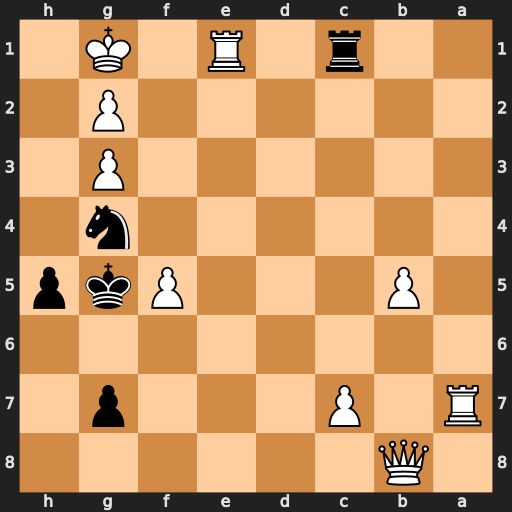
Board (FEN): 1Q6/R1P3p1/8/1P3Pkp/6n1/6P1/6P1/2r1R1K1
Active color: b
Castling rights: -
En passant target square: -
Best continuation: Rxe1#